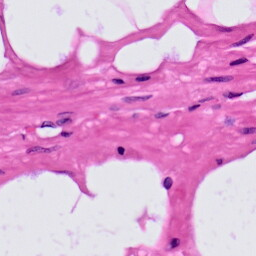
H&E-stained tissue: Prostate